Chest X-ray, AP view. Patient: 41 years old, sex F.
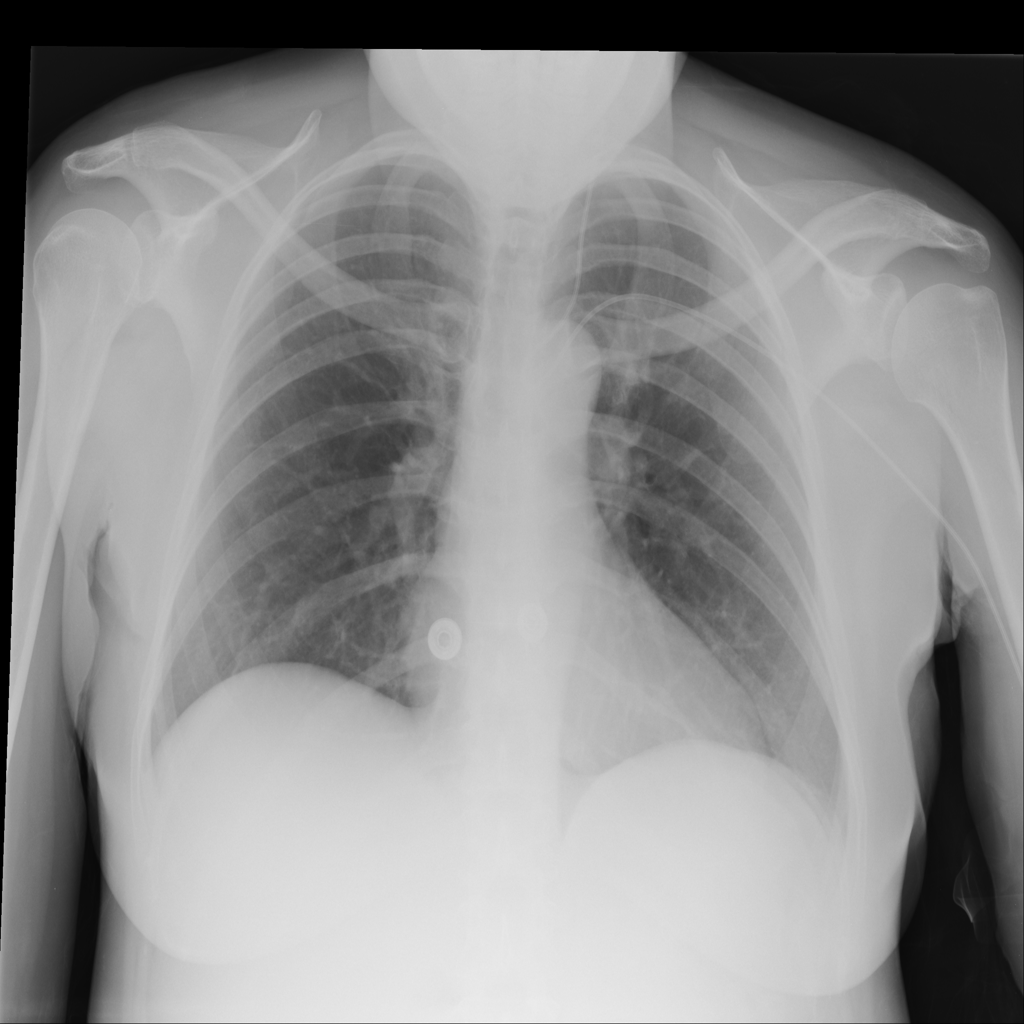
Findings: No Finding